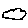
Label: cloud